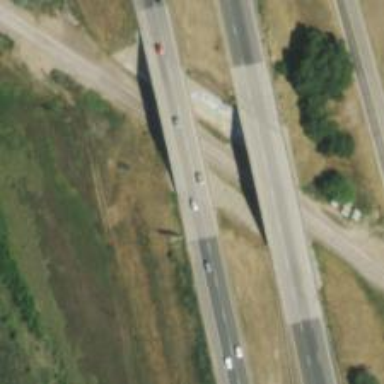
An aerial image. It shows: Bridge.